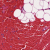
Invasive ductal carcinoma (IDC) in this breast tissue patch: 0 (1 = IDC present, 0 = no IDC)